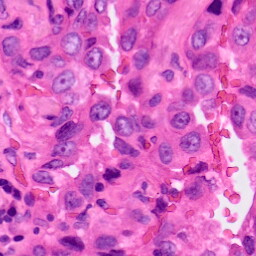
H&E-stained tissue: Lung